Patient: sex F, age 82
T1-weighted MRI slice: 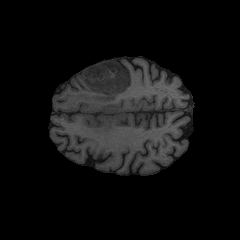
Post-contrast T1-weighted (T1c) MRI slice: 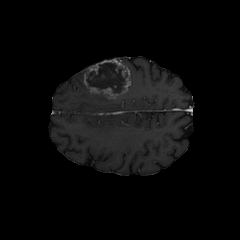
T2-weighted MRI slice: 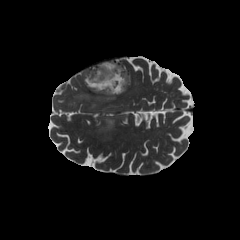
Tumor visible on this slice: yes
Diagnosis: Glioblastoma, IDH-wildtype
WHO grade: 4